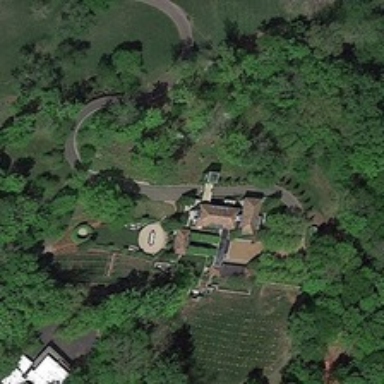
There are some buildings in the woods .